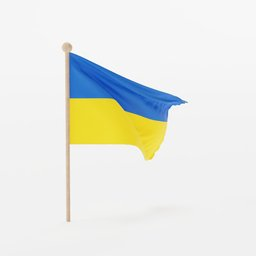
Label: decoration